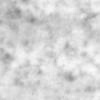
Label: no_change